Question: In an android app I'm using PdfDocument to save a report to a pdf file. On a customer's device I'm getting a strange result with the text of the report.
The following is image of header with the following text rendered in DroidSansMono:
Baus Demo Company
4727 4TH AVE SW STE 202
Seatle, WA 9816
Tel: 206-932-986
Fax: 206-932-986

I this same process renders well on most devices. I checked the pdf file and it has the correct font.
here is the full PDF file:
<URL>
Can anyone help me figure out why the text is rendered so?
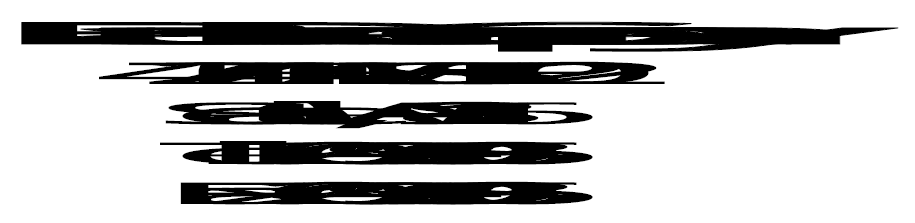
Answer: The reason for this weird look is that this is exactly the formatting the PDF describes.
### Horizontal scaling
The content stream of the page consists of three sections:
The top section, all text above the image of a signature, contains at the beginning the instruction
'''
2000 Tz
'''
Inside the section after some text a '1000 Tz' follows, then again a '2000 Tz' and yet again a '1000 Tz'.
The operator sets the horizontal scaling to the preceding number as a percentage value. Thus, these instruction cause all following text (until the end of the section where the graphics state is reset) to be horizontally stretched by a factor of either 10 or 20!
This explains why the glyphs are so wide but not why they overlap so much.
### Glyph widths and positioning
The reason why they overlap so much is that each glyph is individually positioned at a distance appropriate for a layout without horizontal scaling.
First of all, the font information in the PDF declare that virtually all glyphs in the font have a width of 0. Thus, whenever a glyph is drawn, the text insertion point does not wander along to the glyph's end but remains at its start.
Furthermore, each glyph is drawn using an individual operation and between two such single glyph drawing operations the text insertion point is advanced by a separate instruction. But the distance parameter of this instruction is appropriate for the glyphs without horizontal scaling!
This causes all the overlaps.
---
If this very PDF is rendered "well" (i.e. incorrectly ignoring the operations) on most devices, the PDF renderer used on those devices clearly does a lousy job of PDF rendering.